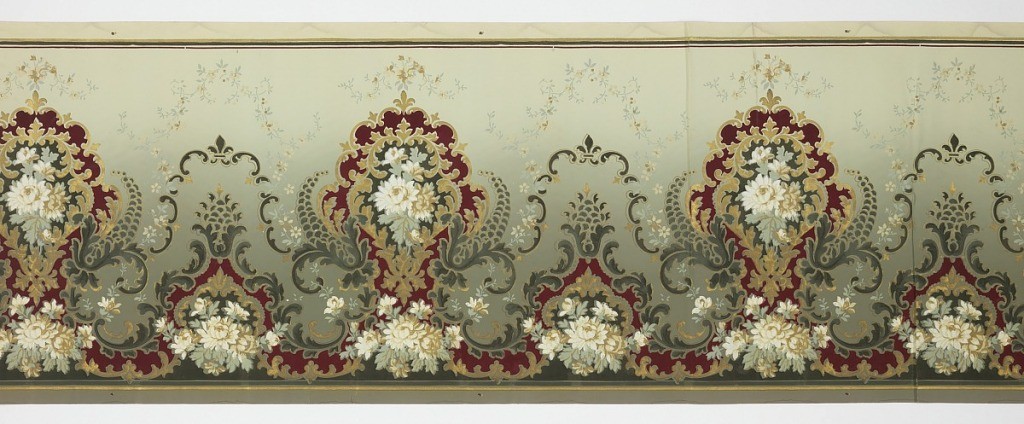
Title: Frieze
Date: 1905–1915
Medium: Machine-printed paper
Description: Large foliate medalions alternating with smaller medalions.  Floral arbors and foliate scrolls arch with a fleur-de-lis at peak. A gold and green stripe appear at top and bottom. Green background is dark on bottom and lightens toward the top.  Printed in green, white, metalic gold and burgundy.